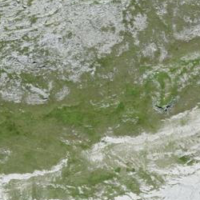
EUNIS habitat code: 31
Species observed at this site:
Erebia tyndarus